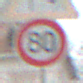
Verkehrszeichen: Geschwindigkeit80
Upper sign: SeitenwindVonLinks
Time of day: MorningAfternoon
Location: Outdoor (Nature)
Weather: PartlyCloudy
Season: Autumn
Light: Natural